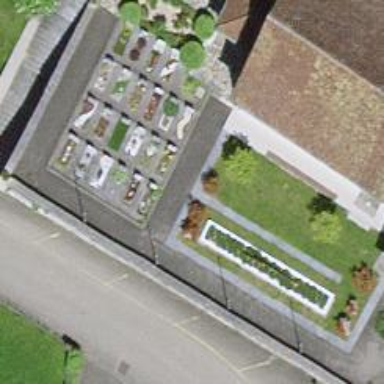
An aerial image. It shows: Grave yard.